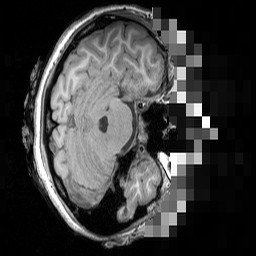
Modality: T1w
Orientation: axial
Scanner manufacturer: siemens
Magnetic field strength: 3 T
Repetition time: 1.5 s
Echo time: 0.00291 s